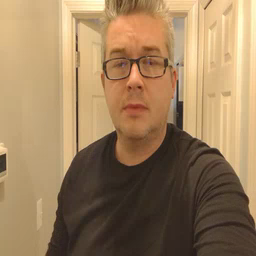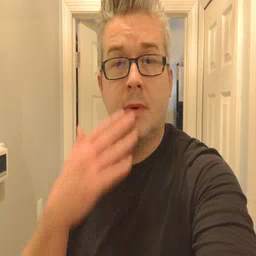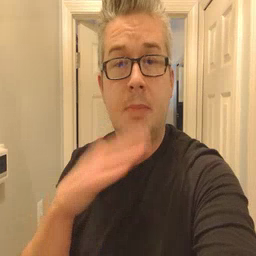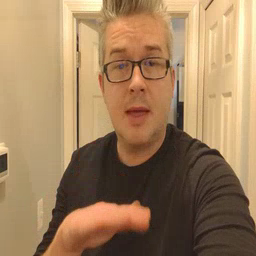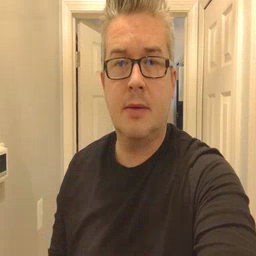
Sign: bad